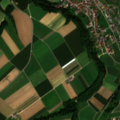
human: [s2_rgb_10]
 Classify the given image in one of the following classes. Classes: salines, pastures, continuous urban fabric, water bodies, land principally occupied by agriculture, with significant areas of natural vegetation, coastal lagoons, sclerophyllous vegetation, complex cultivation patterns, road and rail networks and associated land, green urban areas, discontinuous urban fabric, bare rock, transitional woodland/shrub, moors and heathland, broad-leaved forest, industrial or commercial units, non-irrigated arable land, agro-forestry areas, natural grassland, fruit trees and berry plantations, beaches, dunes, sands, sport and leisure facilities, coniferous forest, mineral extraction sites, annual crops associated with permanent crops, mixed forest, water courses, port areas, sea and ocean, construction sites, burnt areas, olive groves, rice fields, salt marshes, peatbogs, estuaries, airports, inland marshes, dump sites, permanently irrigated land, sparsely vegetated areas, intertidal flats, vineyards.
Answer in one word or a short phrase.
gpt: discontinuous urban fabric, non-irrigated arable land, mixed forest